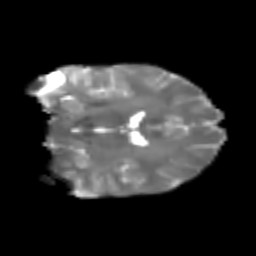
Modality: T2w
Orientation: coronal
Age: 23
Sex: male
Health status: healthy